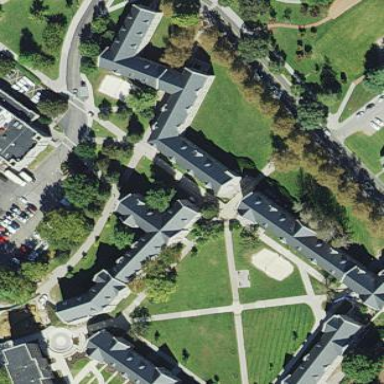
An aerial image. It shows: Dormitory building.